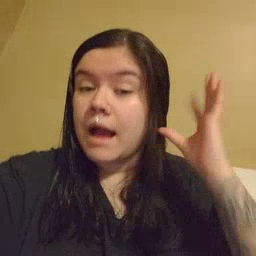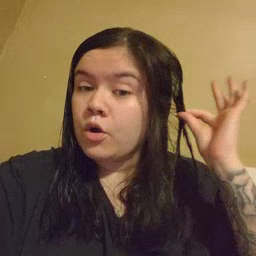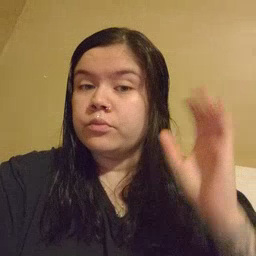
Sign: hair